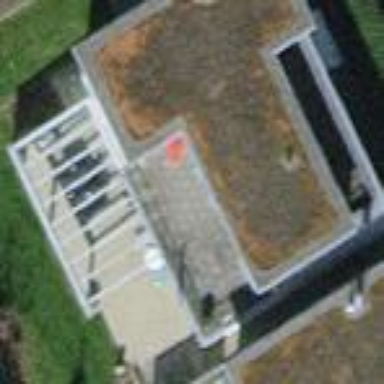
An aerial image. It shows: Detached building with flat roof.